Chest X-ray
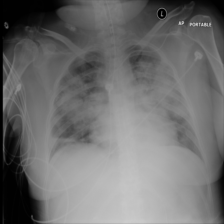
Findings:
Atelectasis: negative
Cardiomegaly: negative
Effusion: negative
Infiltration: positive
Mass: negative
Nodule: positive
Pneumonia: negative
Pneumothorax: negative
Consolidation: negative
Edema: negative
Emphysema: negative
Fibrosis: negative
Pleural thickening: negative
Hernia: negative